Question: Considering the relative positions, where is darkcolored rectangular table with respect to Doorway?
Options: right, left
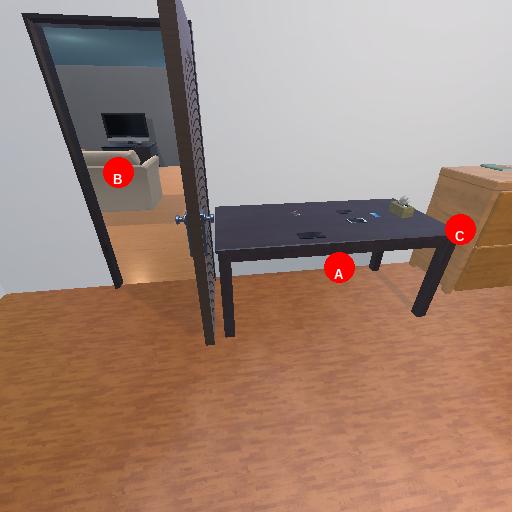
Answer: right